Question: I am trying to make a plot that shows three categorical variables. In the experiment, a sound was played ('t1'-'t6), listeners responded (preposition or number), and rated their confidence (1-5). I want to show these three things all together. The best I've come up with is this mosaic plot shown below using'mosaic()'
Mosaic plots with sound, response, and confidence:

However, I can't get this to "look good." One thing that comes to mind is to make the fill (the response) a legend and eliminate the labels, but I can't seem to figure out how to do this.
Any suggestions?
Also, is there any way to change the labels once you've made the plot?
Thank you!
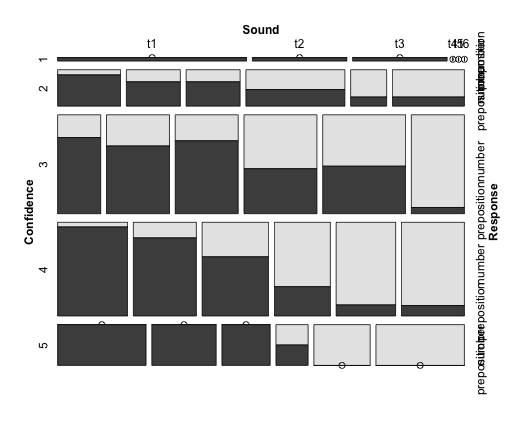
Answer: As for the general principles of construction of mosaic plots: It is often a useful guiding principle to start splitting with the "explanatory" variables and then split with respect to the "dependent" variable(s) at the end. Because the later splits are always conditional on earlier ones.
So in your case, it is pretty obvious that 'Response' should be used after 'Sound' (as you did in your example). It is not quite clear to me whether 'Confidence' should be used as the first split/condition (as you did) or as the last split/condition.
If I had to verbally describe your plot I would say:
- In the group of confident persons ('Confidence' = 5), the first three sounds lead to a preposition response while the other three sounds lead to number responses.- In the group of moderately confident persons ('Confidence' = 4), there is a smooth transition from prepositions to numbers over the 'Sound' from 1 to 6.- In the group of persons that are not confident ('Confidence' = 2 or 3), there is less distinction and the 'Response' is much closer to random guessing.
If this is a useful interpretation, then the splitting order is ok. Otherwise you might play with the splitting order some more.
As for the layout. There are many options for labeling in 'mosaic()' and related functions, see 'vignette("strucplot", package = "vcd")'. In this case I would probably use the 'doubledecker()' function (with suitably large margins and a "wide" aspect ratio of the graphics device). That should be easier to read, I guess.
(I would have demonstrated but couldn't due to the lack of data/reproducible example.)